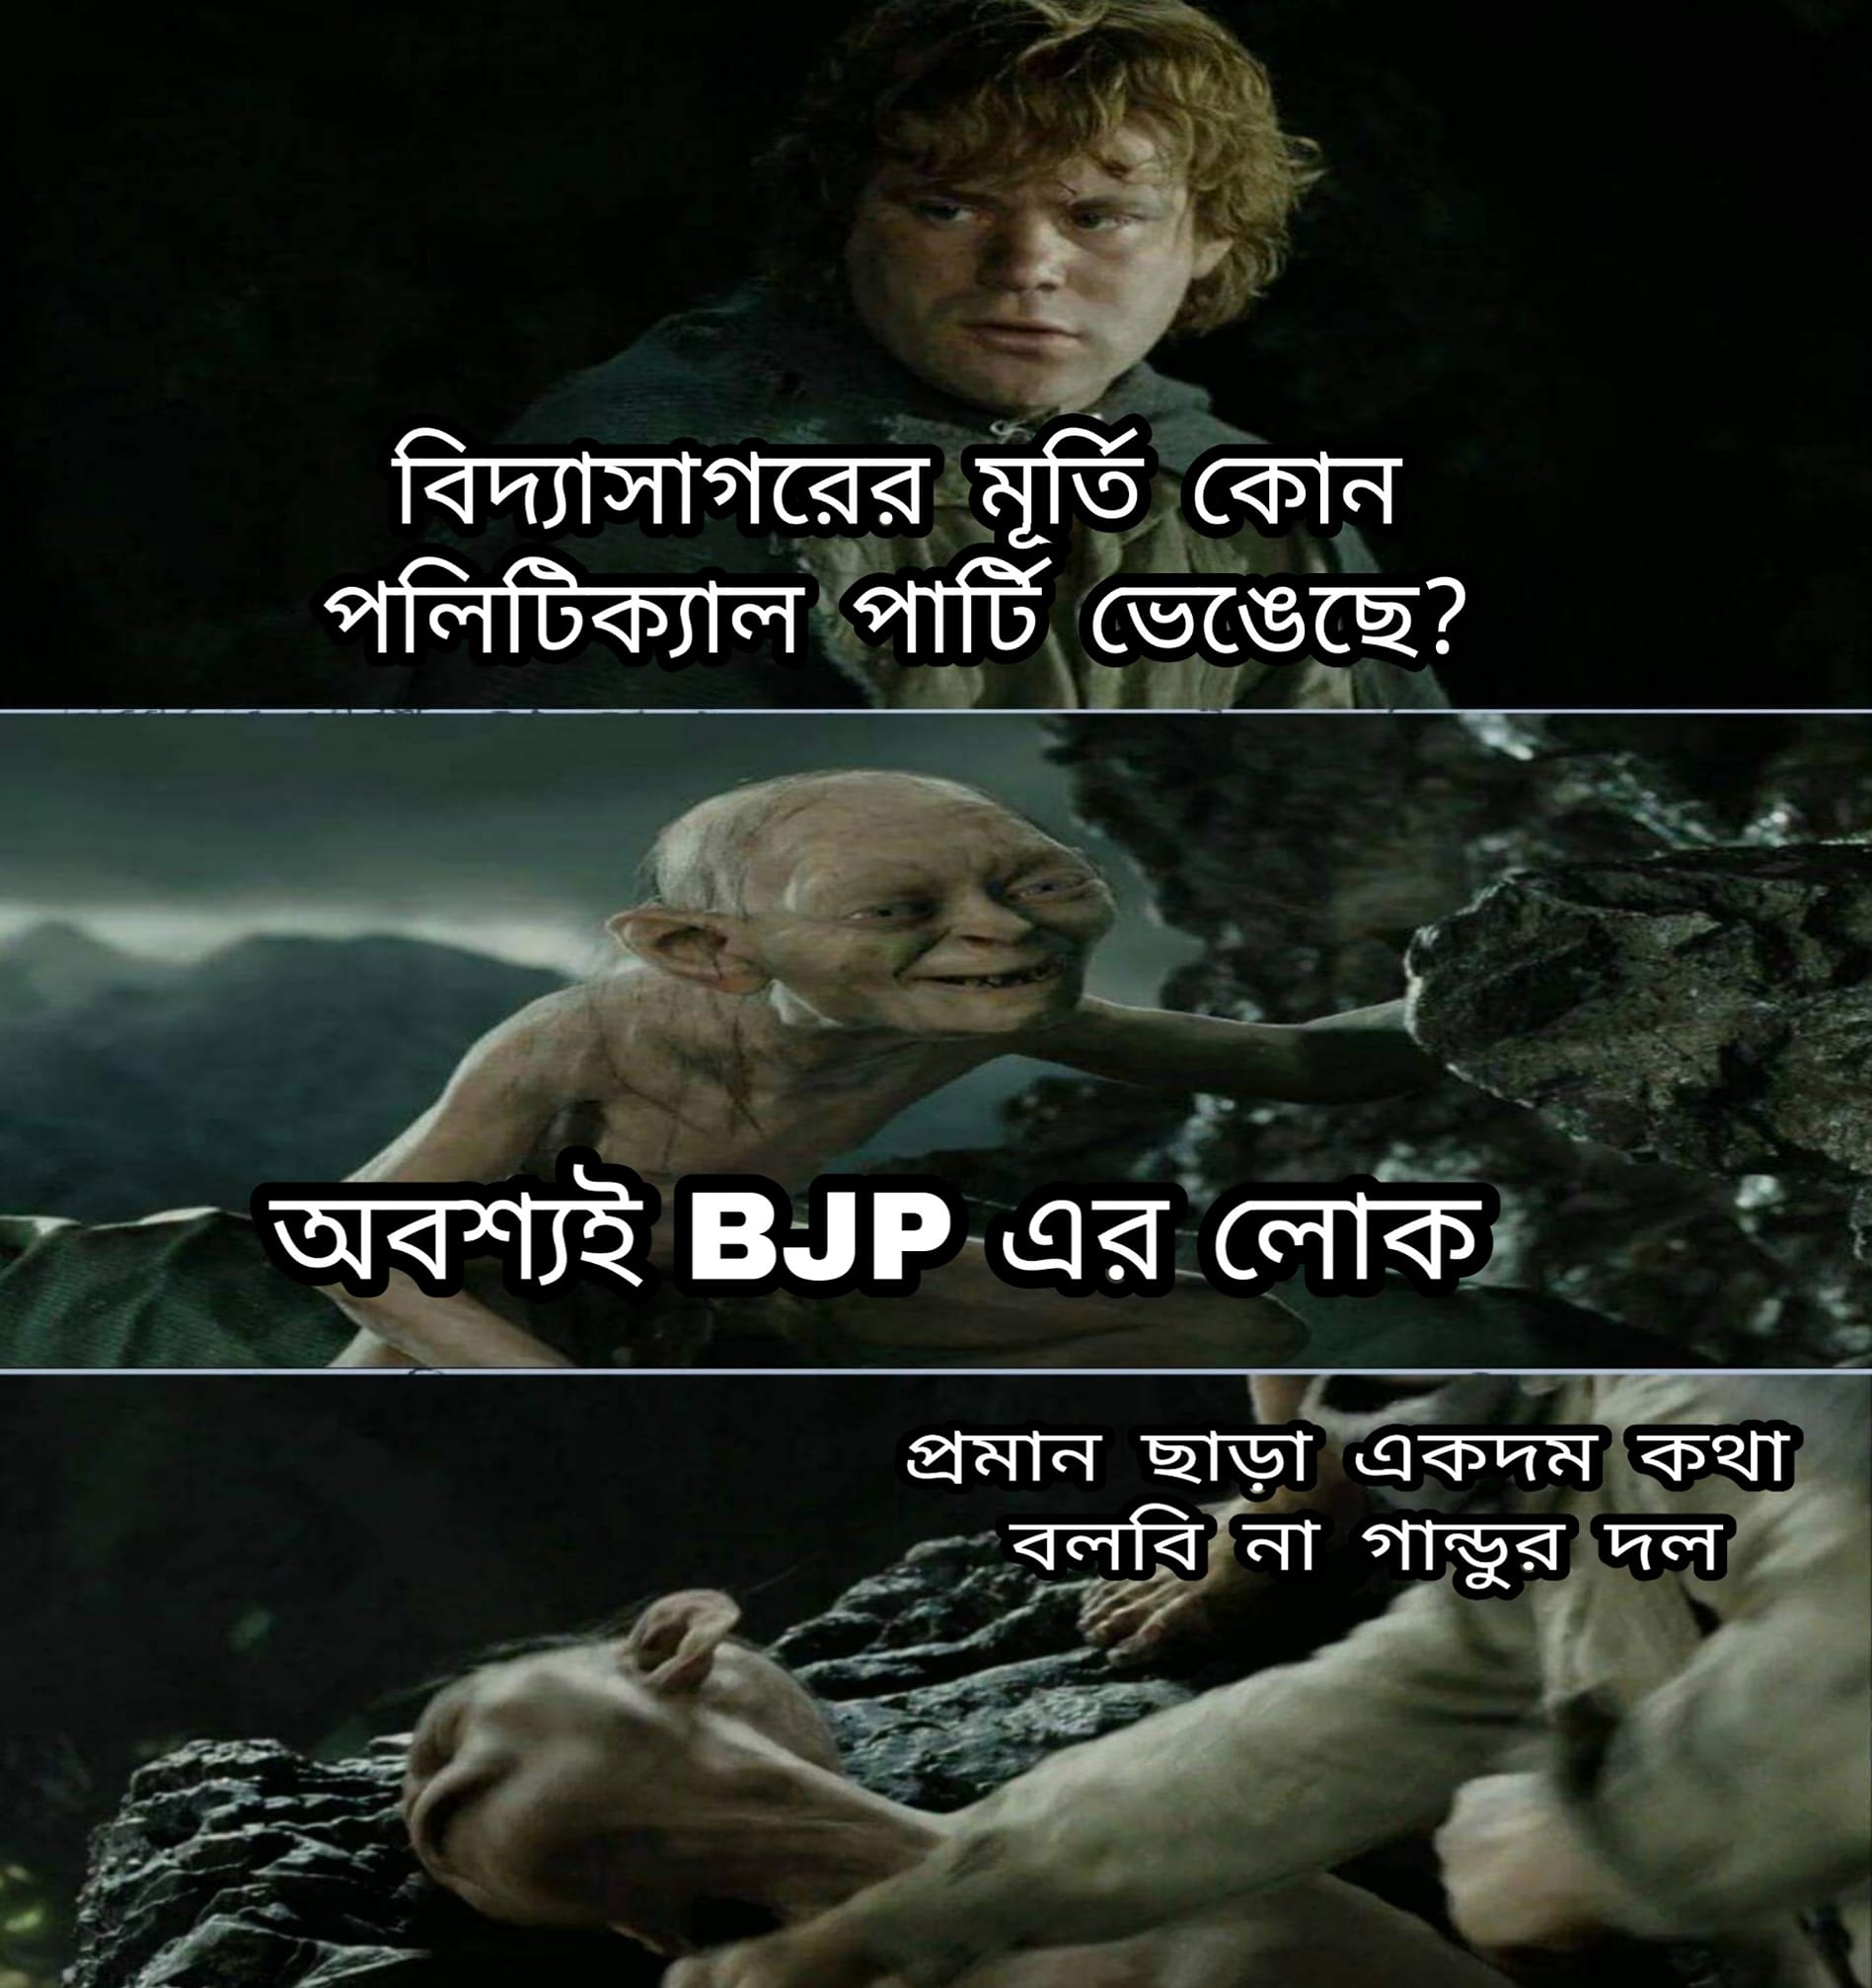
Caption: বিদ্যাসাগরের মূর্তি কোন পলিটিক্যাল পার্টি ভেঙেছে ?   অবশ্যই BJP এর লোক    প্রমান ছাড়া একদম কথা বলবি না গান্ডুর দল
Label: non-hate